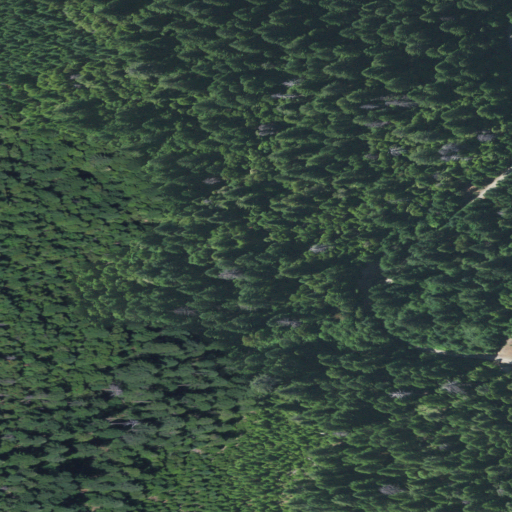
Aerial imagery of valley in Oregon named Grizzly Gulch containing evergreen forest, grassland, open development, and mixed forest